Question: Is it possible to have a dropdown pagination like the image below with jquery datatables?

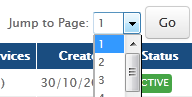
Answer: Yes - with a plug-in such as this: <URL>